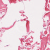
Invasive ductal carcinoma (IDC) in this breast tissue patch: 0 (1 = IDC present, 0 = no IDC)